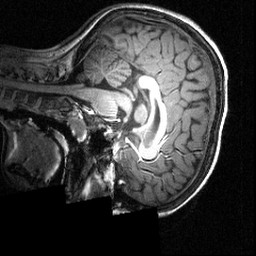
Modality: T1w
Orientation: sagittal
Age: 12
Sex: female
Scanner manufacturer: siemens
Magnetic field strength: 3.951 T
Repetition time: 1.5 s
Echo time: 0.00335 s